Platform: macOS
Application: Arc Browser
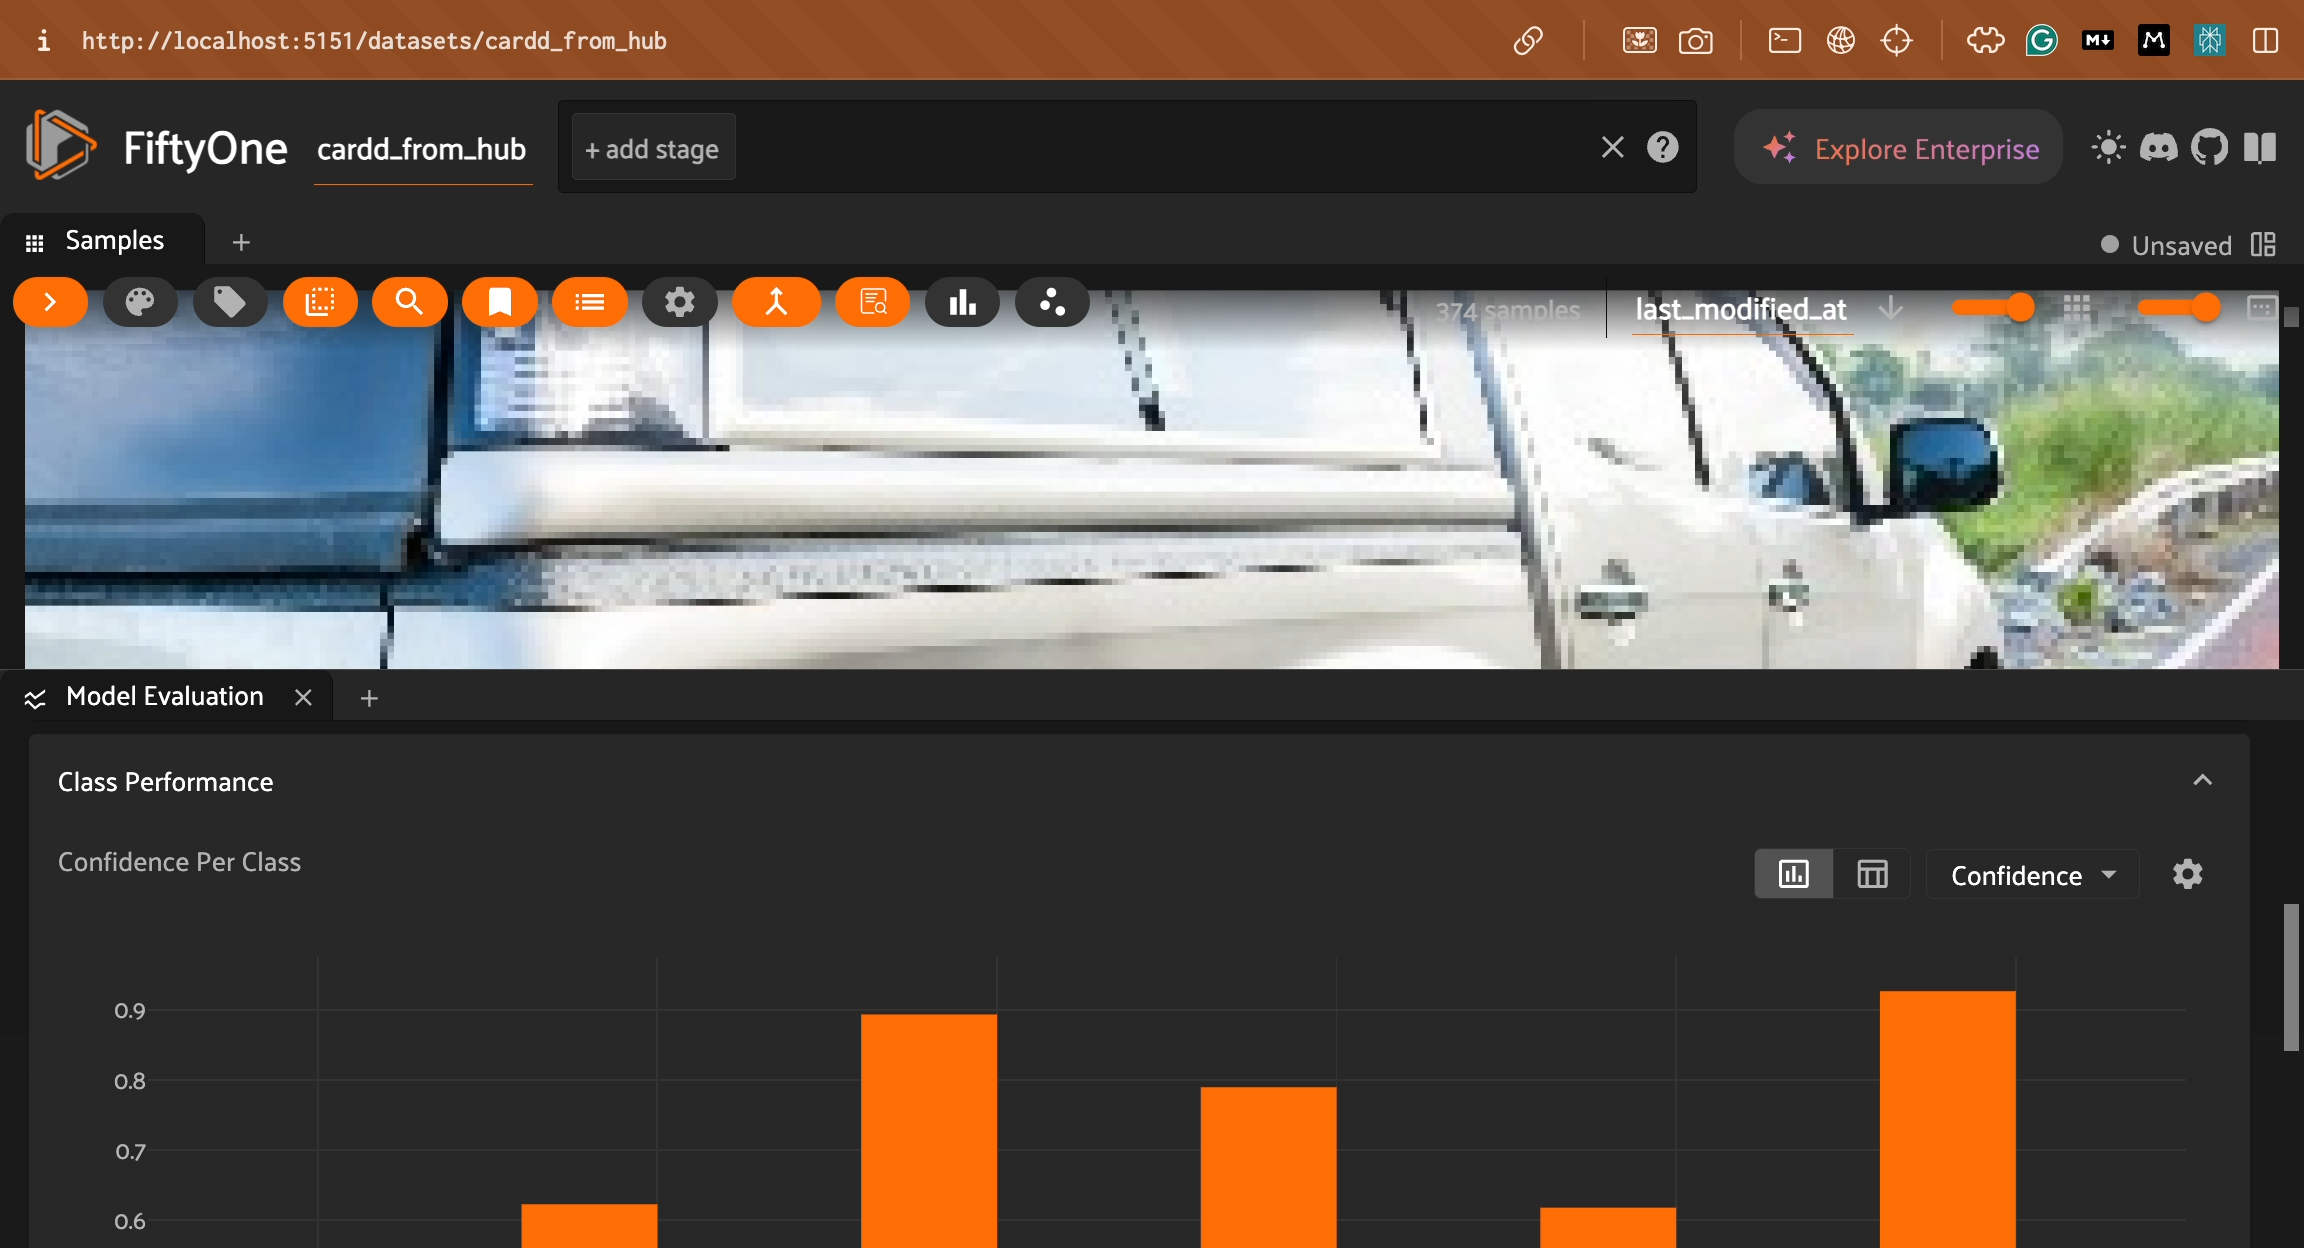
task_description: Open the model performance metric menu in the per class model performance card
action_type: click
element_info: Menu Item
steps_since_start: 1